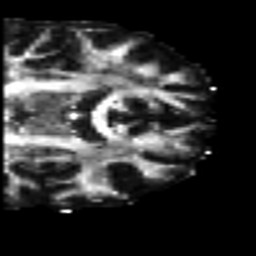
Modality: FA
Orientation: coronal
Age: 29
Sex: male
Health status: healthy
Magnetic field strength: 3 T
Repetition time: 7 s
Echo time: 0.0926 s